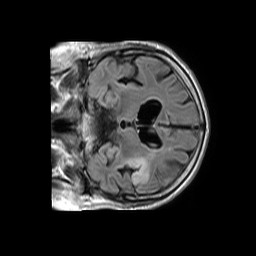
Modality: FLAIR
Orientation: coronal
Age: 75
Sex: male
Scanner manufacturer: philips
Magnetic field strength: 1.5 T
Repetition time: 11 s
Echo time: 0.14 s